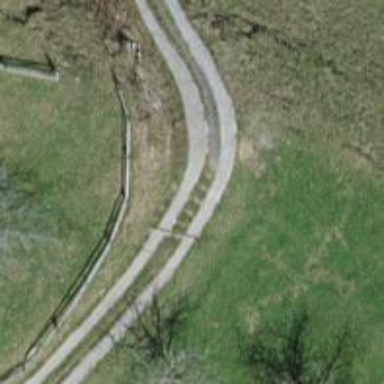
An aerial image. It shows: Gravel track with grade2 quality.